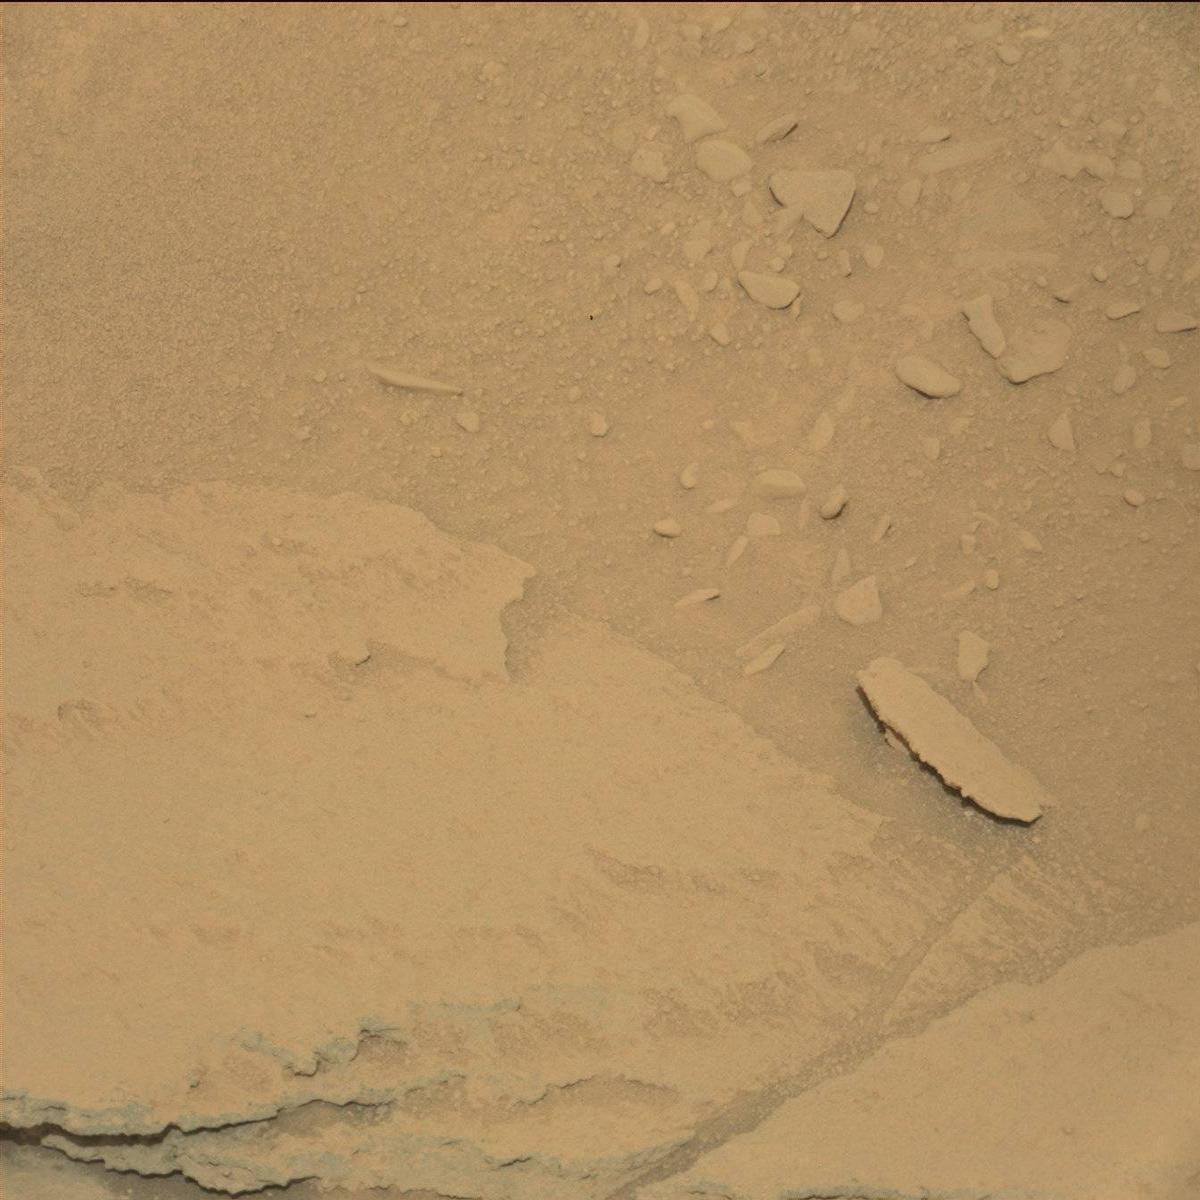
Terrain classes present: Bedrock, Sand / Soil